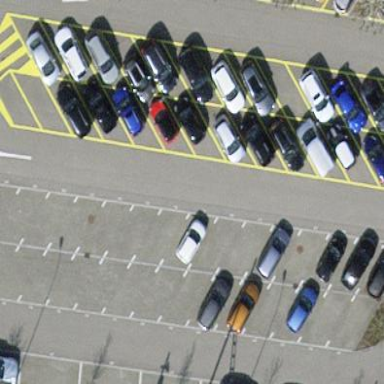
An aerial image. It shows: Asphalt parking aisle road.